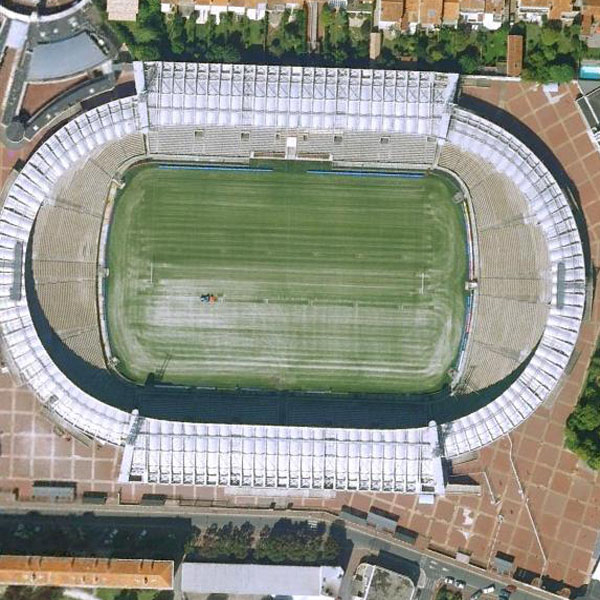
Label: Stadium